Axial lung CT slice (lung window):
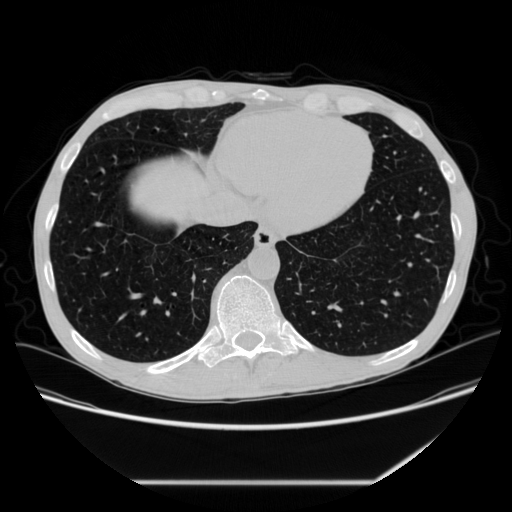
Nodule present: no